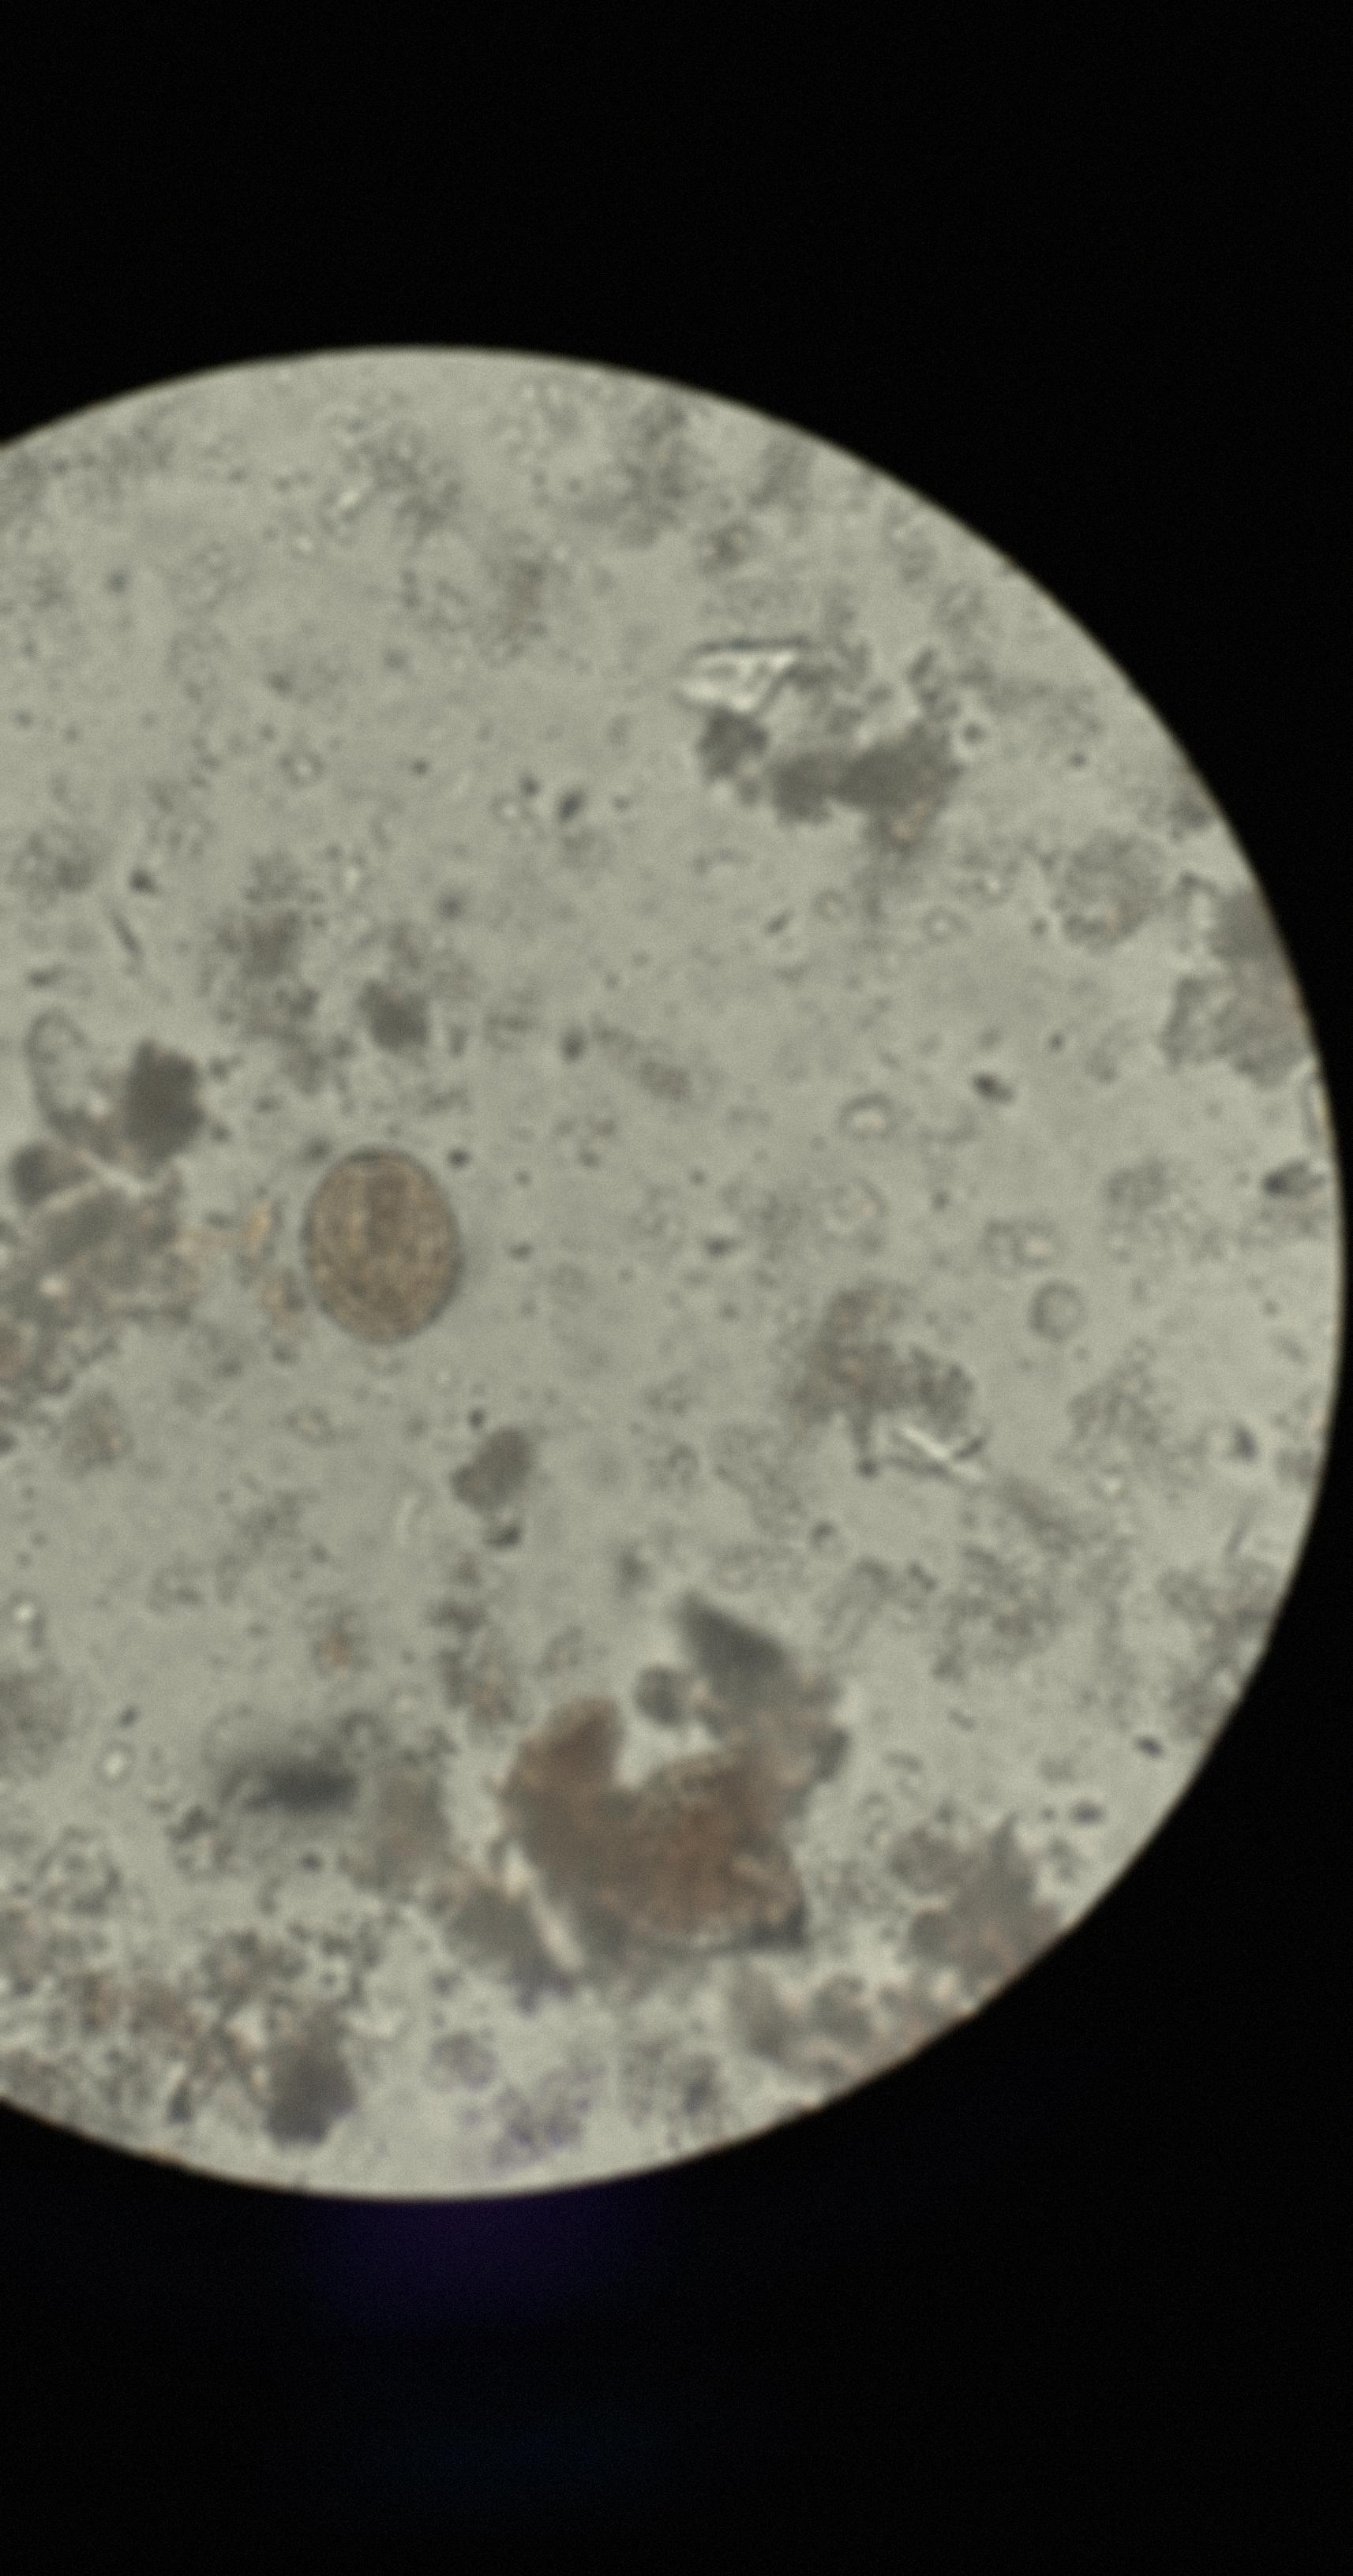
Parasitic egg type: Ascaris lumbricoides